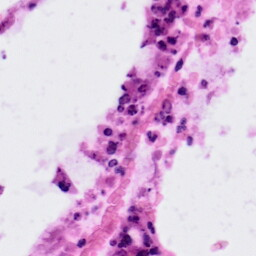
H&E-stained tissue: Colon